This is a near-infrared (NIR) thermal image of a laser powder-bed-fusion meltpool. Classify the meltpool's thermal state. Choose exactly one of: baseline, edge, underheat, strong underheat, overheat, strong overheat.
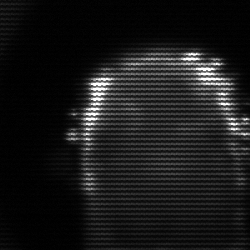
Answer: baseline